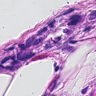
Metastatic tissue present: yes